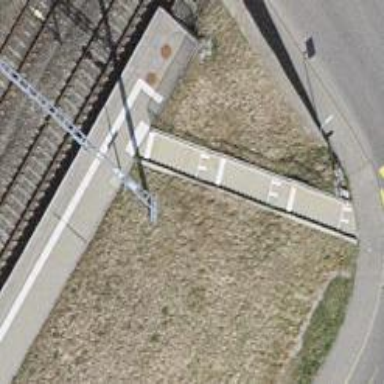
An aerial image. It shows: Road with steps.